Field crop: maize
Growth stage: 2
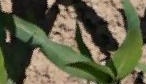
Species: maize